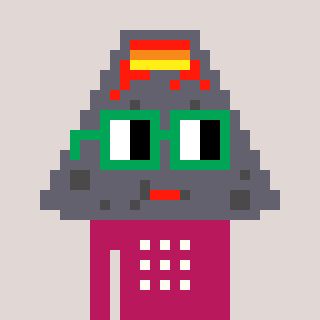
a pixel art character with square green glasses, a volcano-shaped head and a darkpink-colored body on a warm background